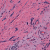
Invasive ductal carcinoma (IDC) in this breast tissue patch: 0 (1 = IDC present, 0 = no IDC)